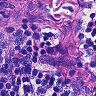
Metastatic tissue present: no